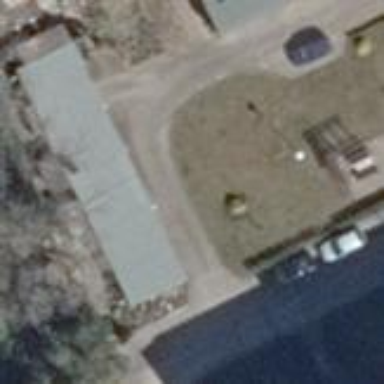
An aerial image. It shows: Group of garages.